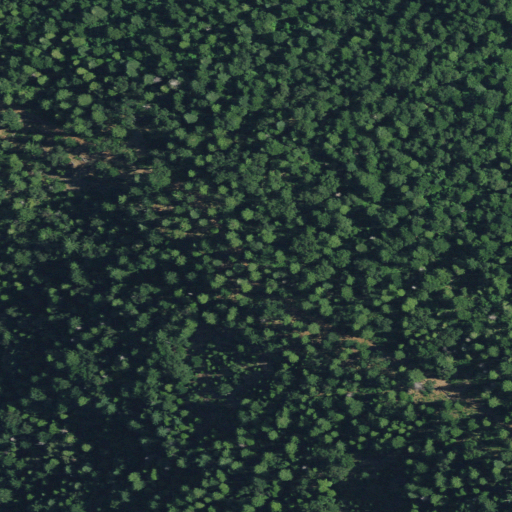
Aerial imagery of ridge(s) in California named Peavine Point containing evergreen forest and mixed forest